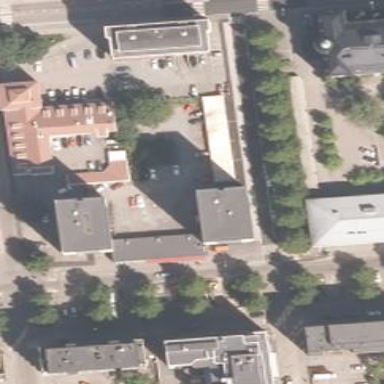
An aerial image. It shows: Residential area on city block.